Question: Does VIM (or macvim) have a way to show a code-folding boxtree/circletree like Notepad++?

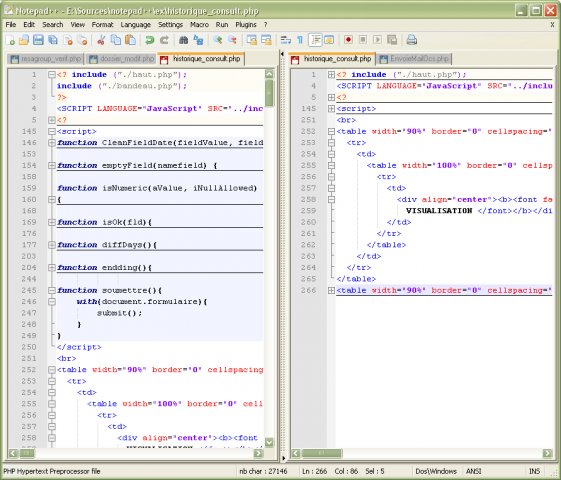
Answer: Look at ':help folding'. There are a gazillion ways to customize it, but putting 'set foldmethod=syntax' in your '$MYVIMRC' works for most cases. You can get little plus signs to click on in the GUI by setting 'foldcolumn' to something.